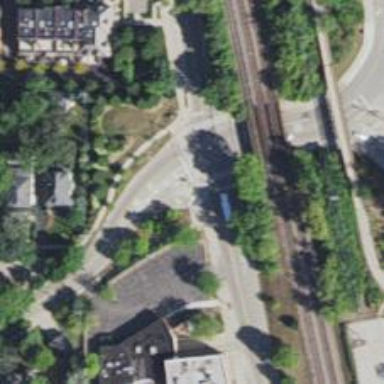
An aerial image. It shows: Footway that serves as traffic island.